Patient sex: M
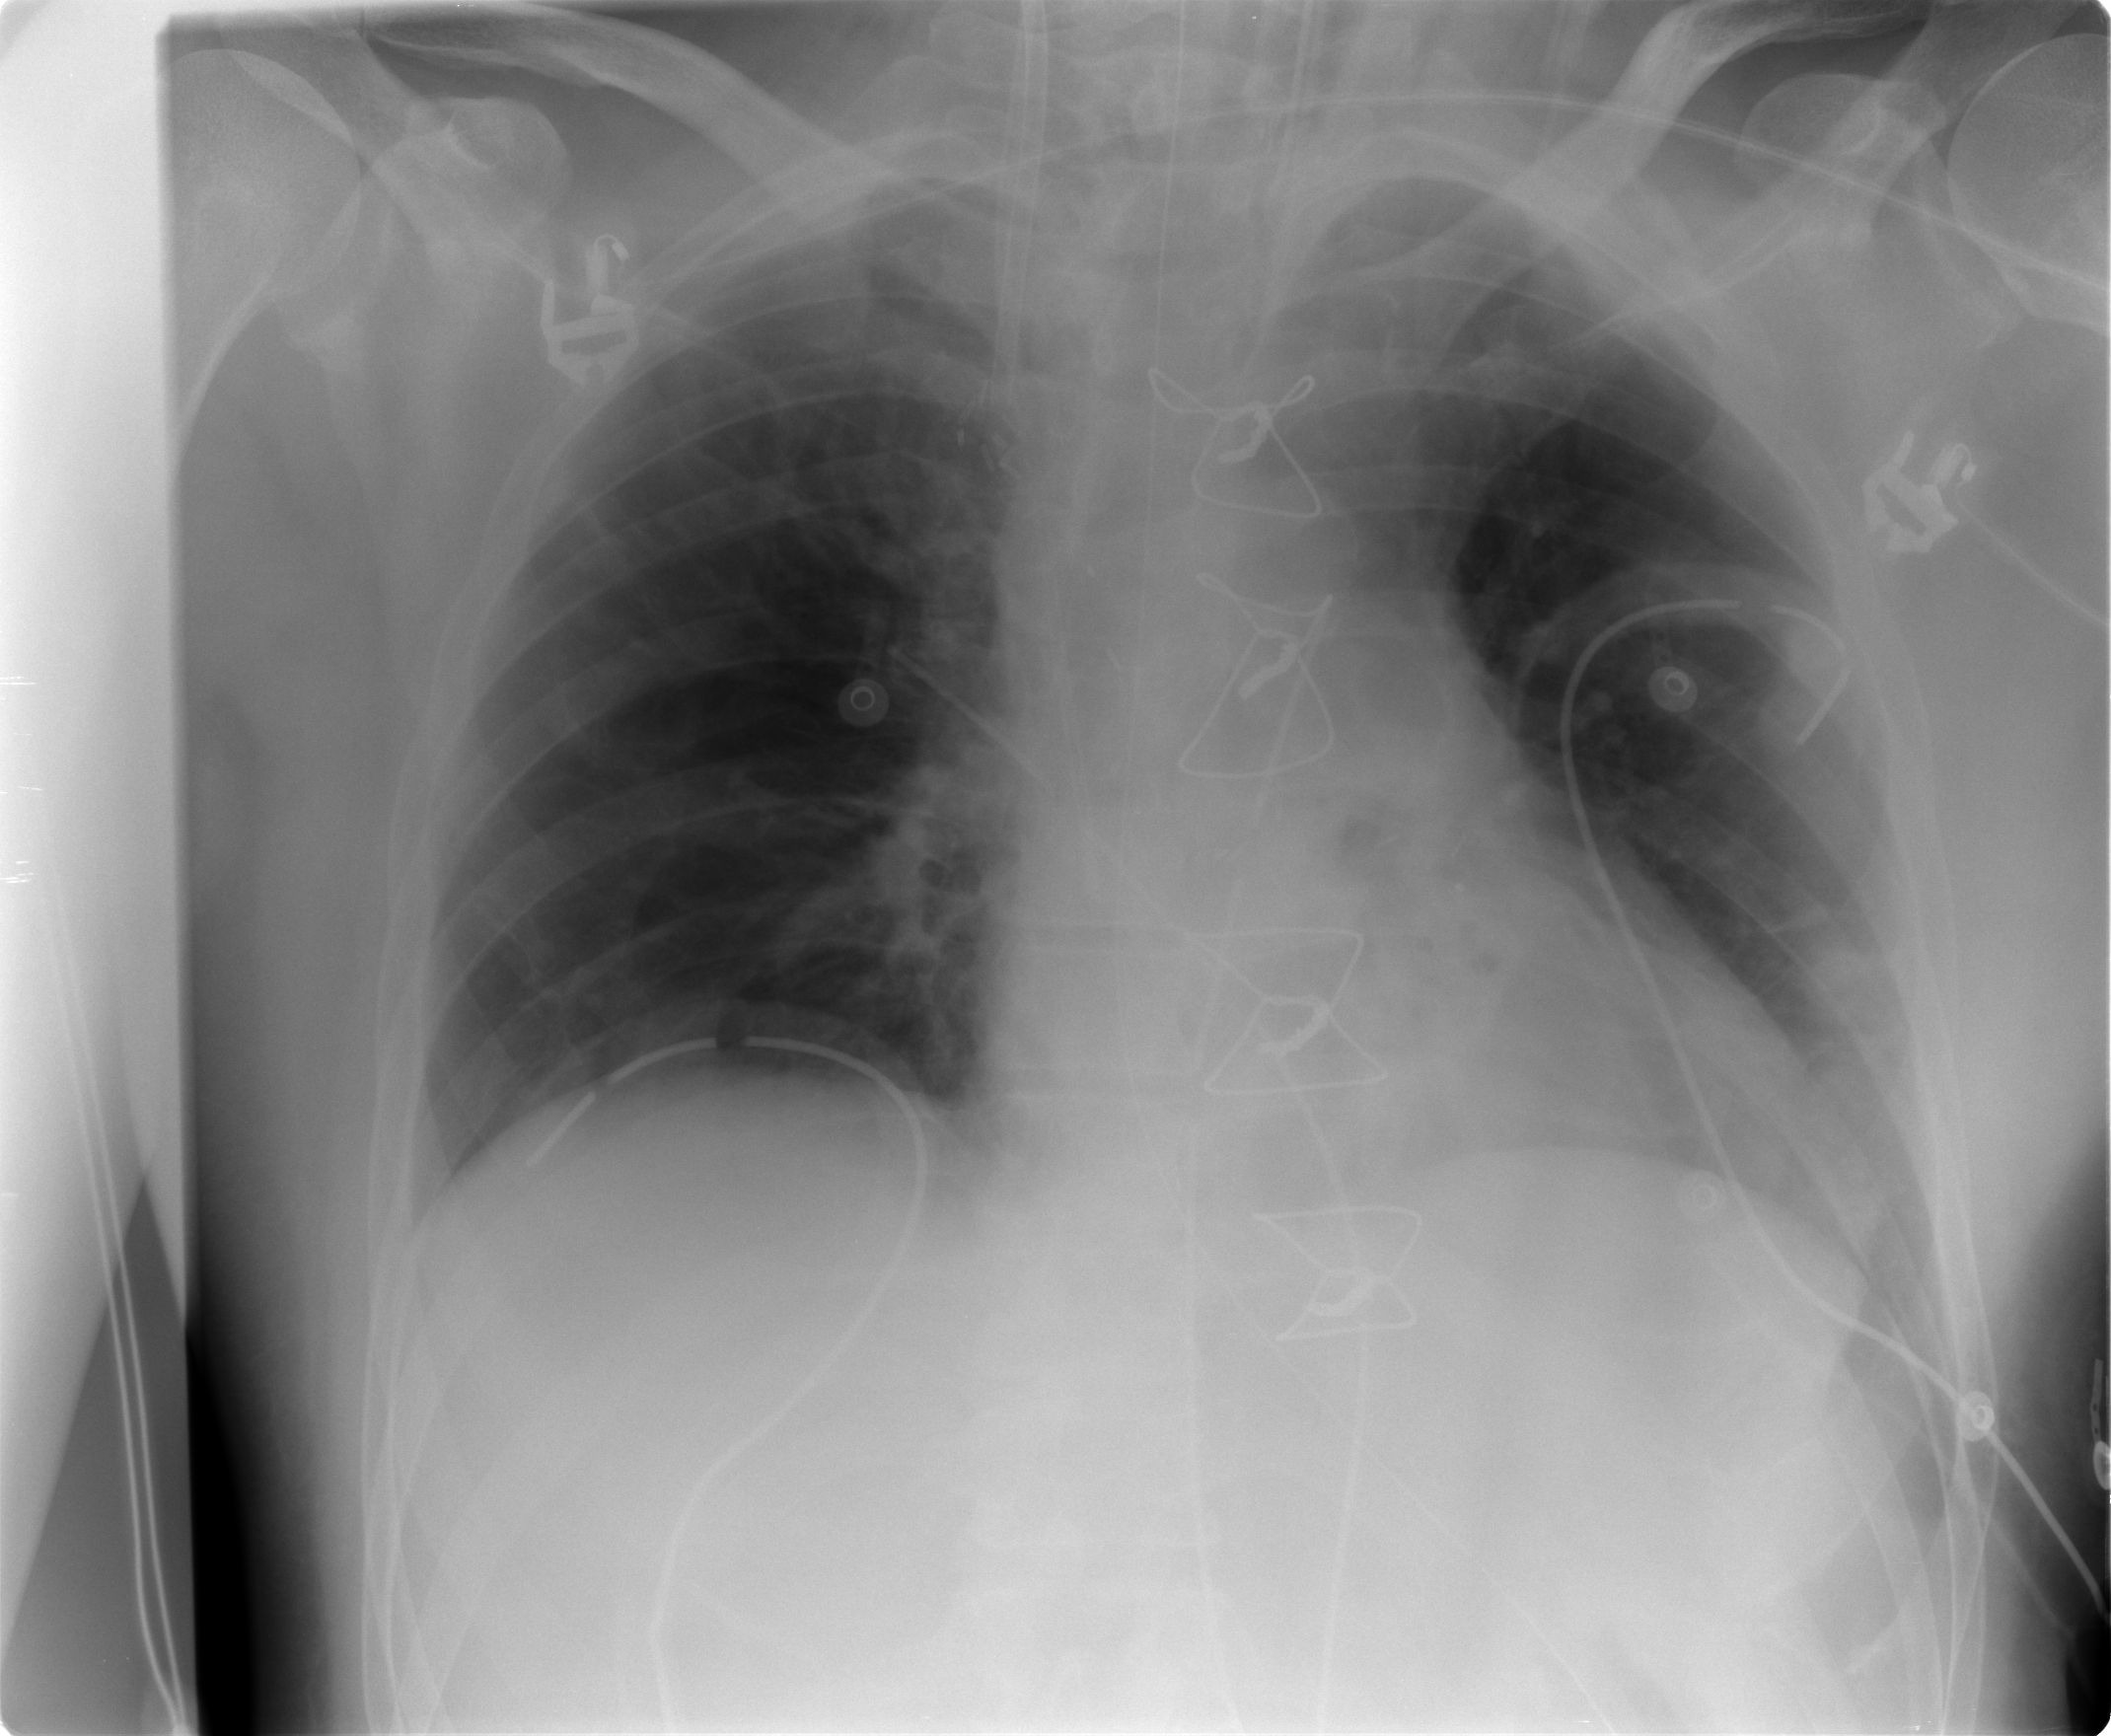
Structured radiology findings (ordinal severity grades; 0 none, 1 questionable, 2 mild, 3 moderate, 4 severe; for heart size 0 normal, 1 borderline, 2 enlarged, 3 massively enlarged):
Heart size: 2
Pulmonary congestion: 1
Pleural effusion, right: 0
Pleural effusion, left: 1
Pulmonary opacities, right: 1
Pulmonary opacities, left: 1
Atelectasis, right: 1
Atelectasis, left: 2